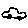
Label: car